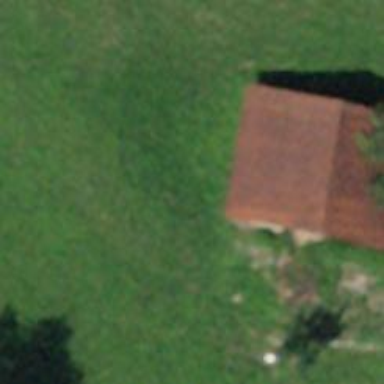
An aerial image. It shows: Rural barn.